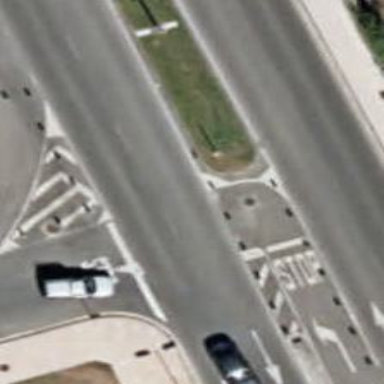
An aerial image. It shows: Bollard barrier.